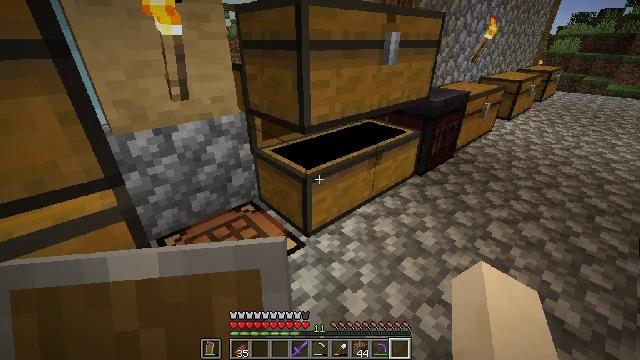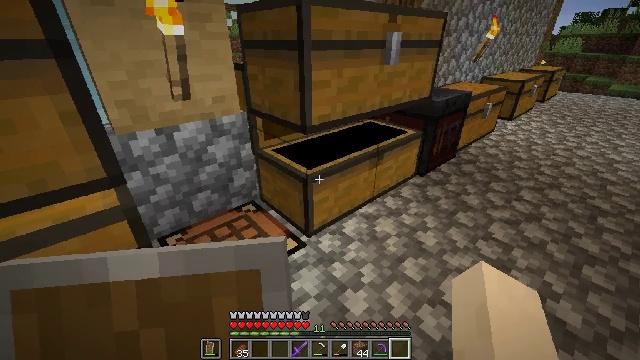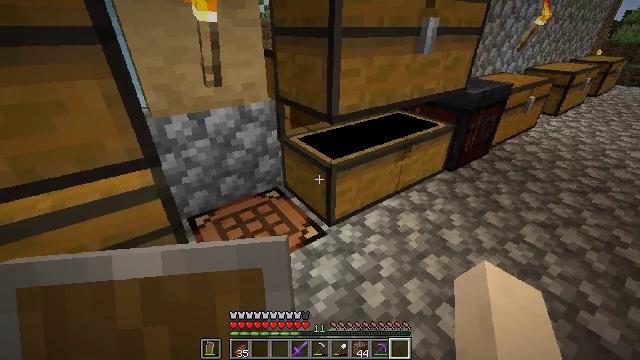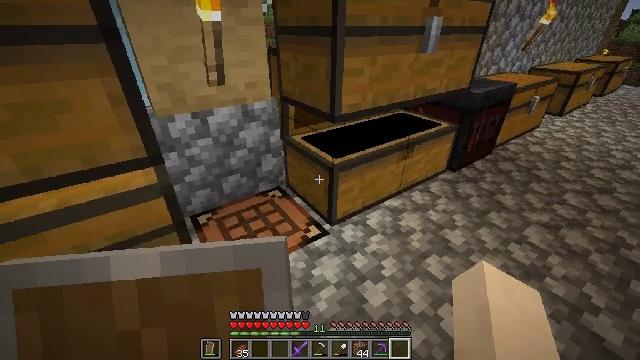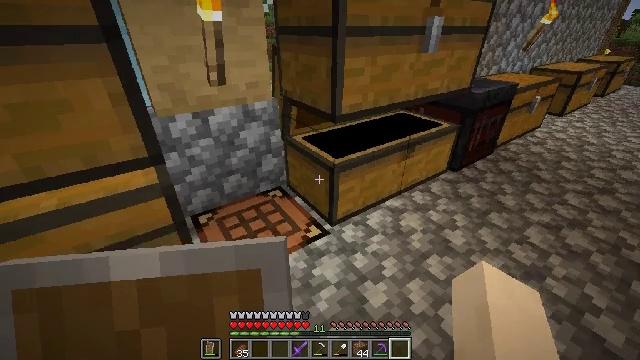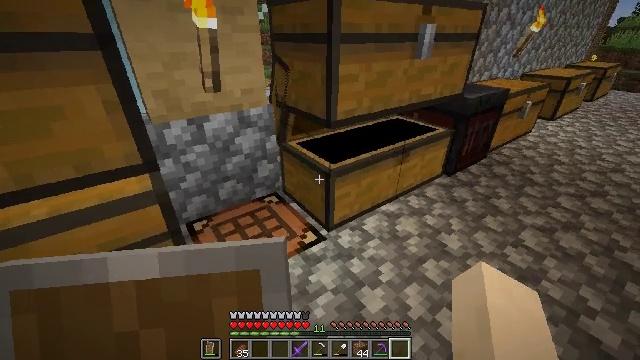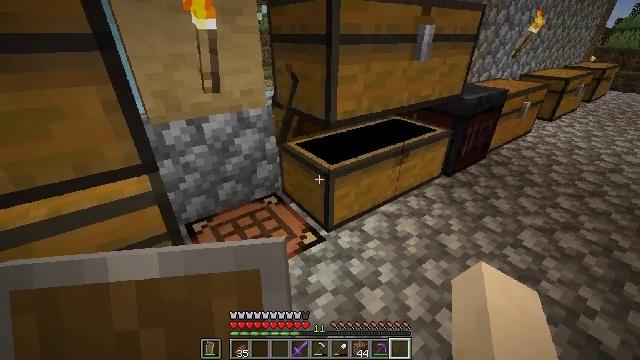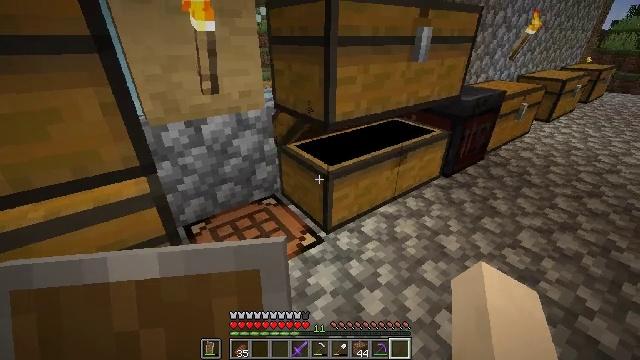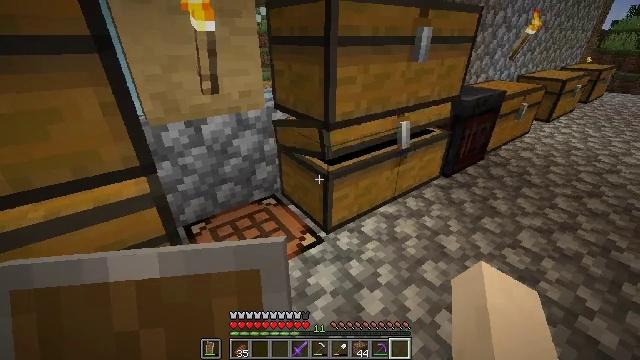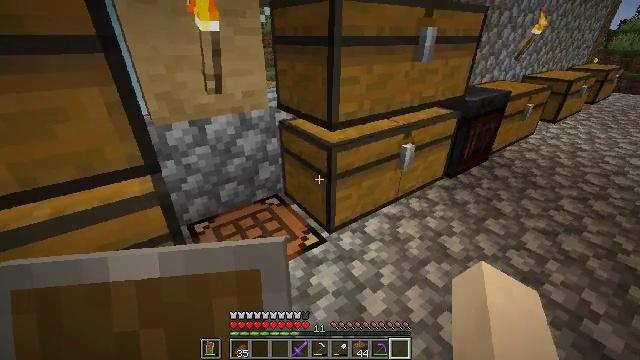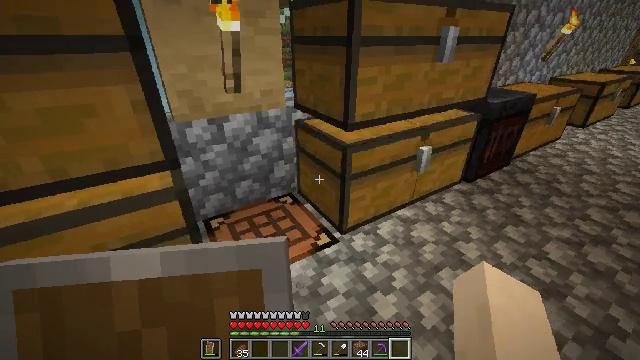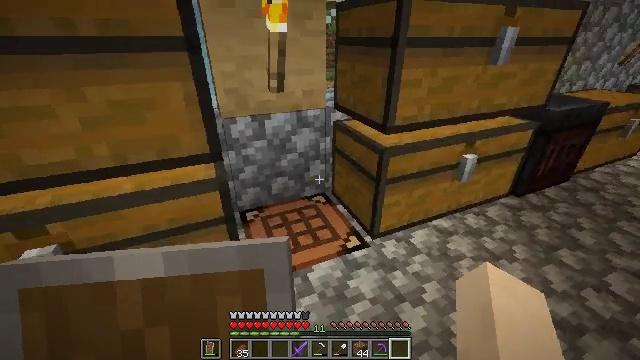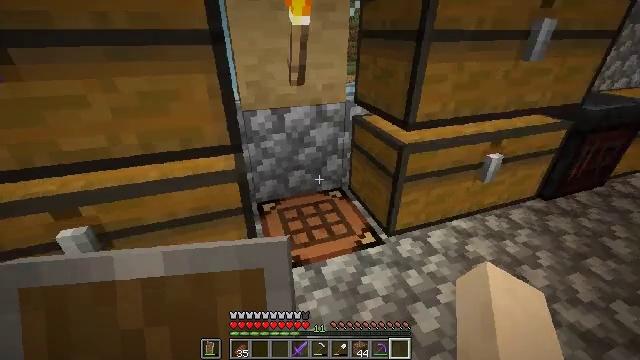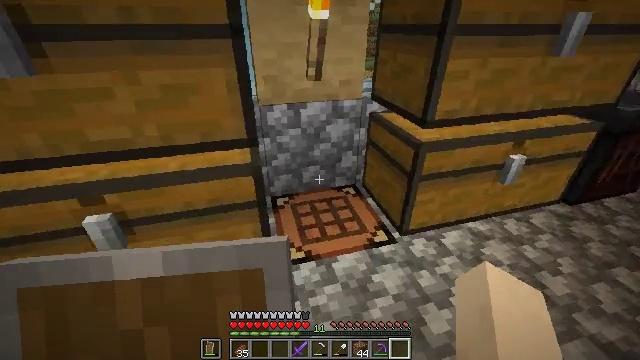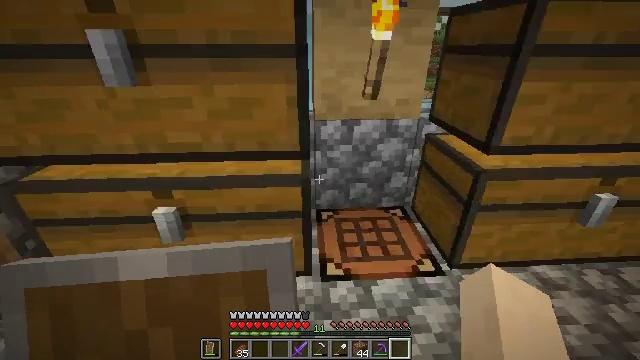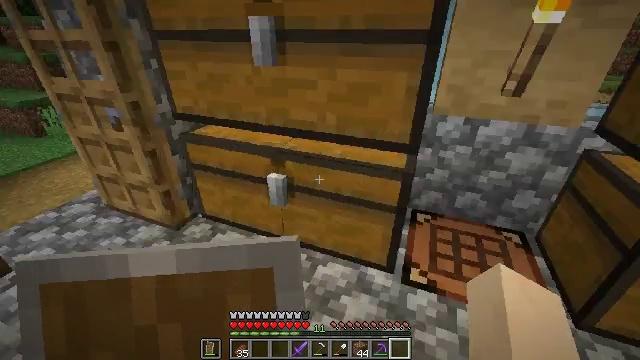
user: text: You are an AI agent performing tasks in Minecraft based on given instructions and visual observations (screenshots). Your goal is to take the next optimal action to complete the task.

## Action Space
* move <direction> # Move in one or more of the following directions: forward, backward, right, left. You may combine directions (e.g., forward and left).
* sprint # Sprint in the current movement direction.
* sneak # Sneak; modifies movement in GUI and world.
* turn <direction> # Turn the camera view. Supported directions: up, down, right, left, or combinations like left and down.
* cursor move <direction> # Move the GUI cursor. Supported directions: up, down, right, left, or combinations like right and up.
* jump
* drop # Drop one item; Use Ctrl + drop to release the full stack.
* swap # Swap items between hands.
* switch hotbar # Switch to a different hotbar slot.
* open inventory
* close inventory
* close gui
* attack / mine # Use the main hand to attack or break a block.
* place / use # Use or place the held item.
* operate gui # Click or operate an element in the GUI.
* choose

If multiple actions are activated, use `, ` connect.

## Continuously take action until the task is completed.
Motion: motion action
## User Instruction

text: Open the crafting table and make a hopper.
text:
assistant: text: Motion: no_op
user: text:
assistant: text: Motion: turn left and down
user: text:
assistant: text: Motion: no_op
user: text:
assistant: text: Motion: no_op
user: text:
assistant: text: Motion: turn right and up
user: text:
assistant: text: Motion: no_op
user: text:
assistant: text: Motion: no_op
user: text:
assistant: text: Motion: no_op
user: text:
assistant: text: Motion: no_op
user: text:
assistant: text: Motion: turn left
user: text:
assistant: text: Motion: turn left
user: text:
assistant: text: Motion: turn left and down
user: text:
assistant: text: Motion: turn left
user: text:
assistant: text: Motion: turn left and up
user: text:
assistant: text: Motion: turn left and down
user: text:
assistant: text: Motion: turn left and down
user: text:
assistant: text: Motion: turn left and up
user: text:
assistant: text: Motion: turn up
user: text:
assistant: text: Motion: turn left and up
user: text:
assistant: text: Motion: turn left and up
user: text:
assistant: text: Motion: no_op
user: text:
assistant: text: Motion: no_op
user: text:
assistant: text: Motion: no_op
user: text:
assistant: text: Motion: no_op
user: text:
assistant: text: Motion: no_op
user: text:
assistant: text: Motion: turn left
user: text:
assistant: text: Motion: turn left and up
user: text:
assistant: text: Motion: turn left
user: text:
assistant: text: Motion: no_op
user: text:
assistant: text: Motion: no_op